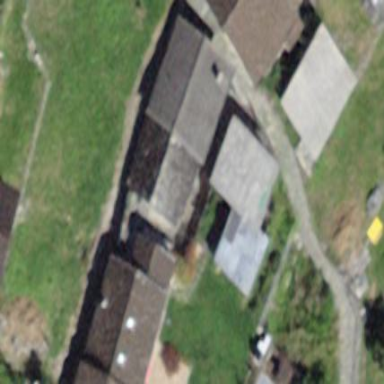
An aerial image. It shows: Detached building.